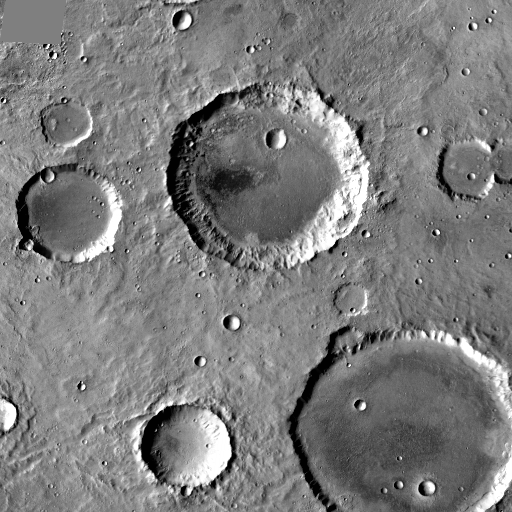
Crater classes present: Background, Other, Buried, Secondary